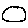
Label: circle